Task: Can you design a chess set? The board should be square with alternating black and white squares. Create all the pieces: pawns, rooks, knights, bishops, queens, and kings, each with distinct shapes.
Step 1085:
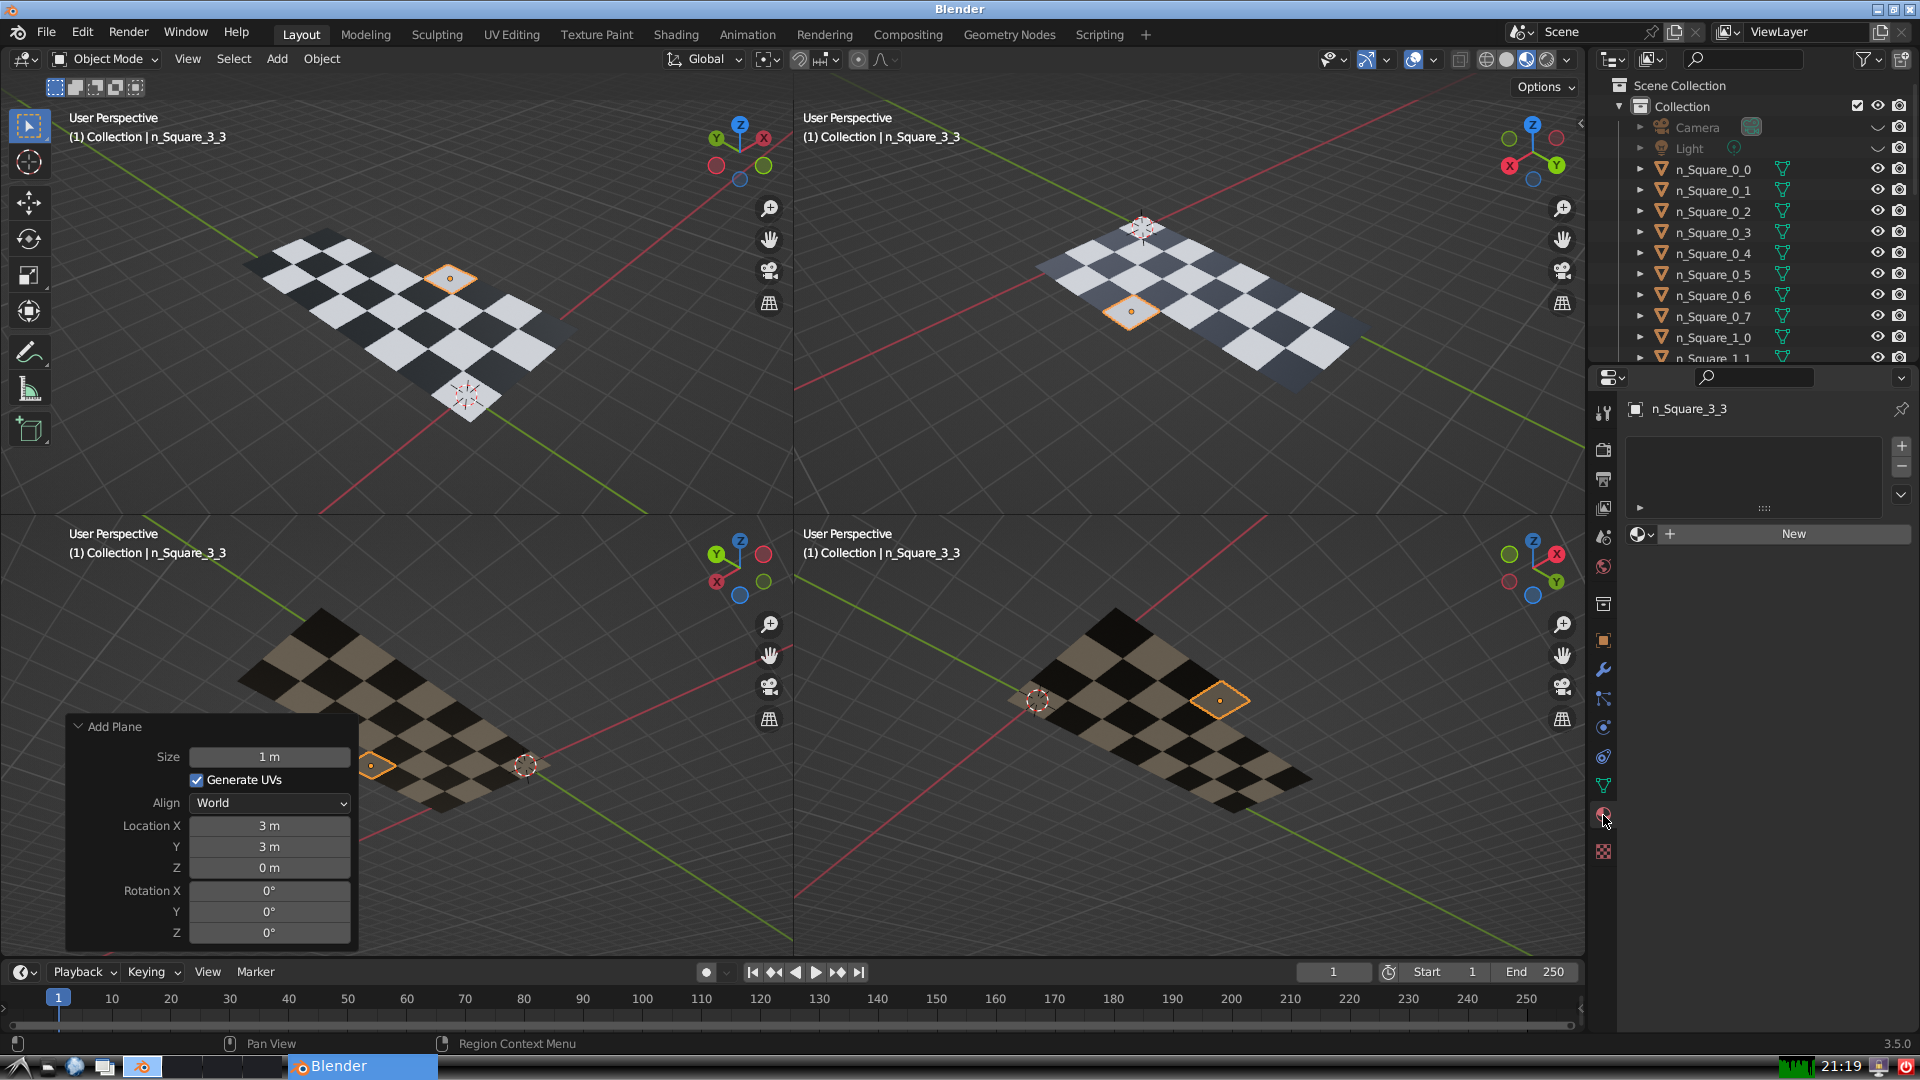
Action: {"mouse_move": [1636, 534]}